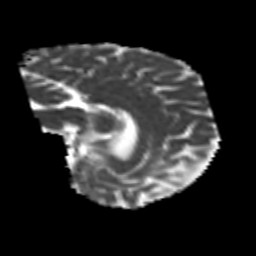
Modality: MD
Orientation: sagittal
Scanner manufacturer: siemens
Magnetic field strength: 3 T
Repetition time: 6.8 s
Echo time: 0.093 s